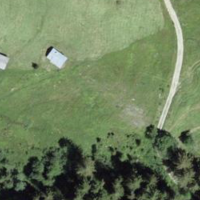
EUNIS habitat code: 26
Species observed at this site:
Alnus alnobetula
Periparus ater